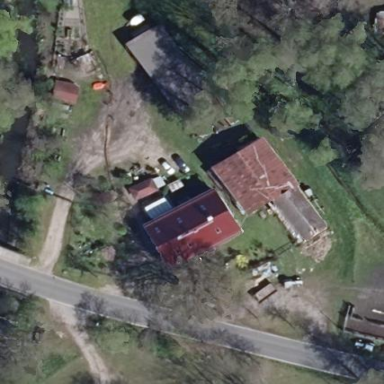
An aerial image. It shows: Farmyard area.